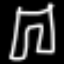
Label: pants